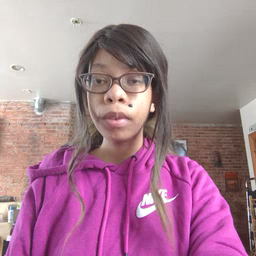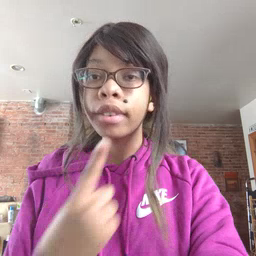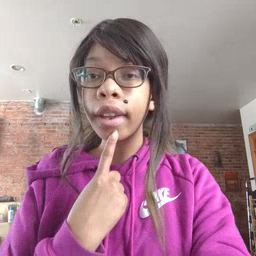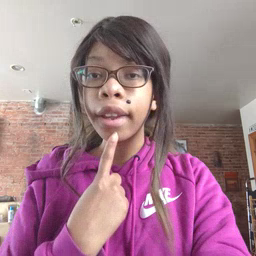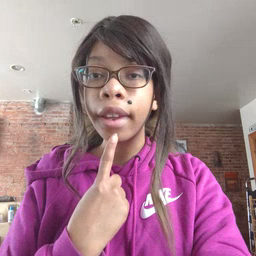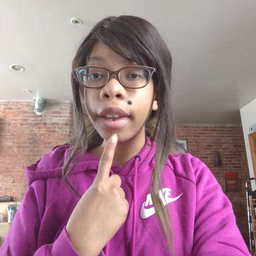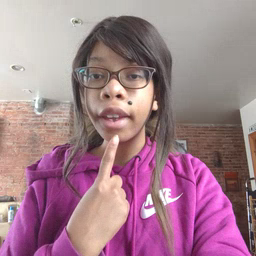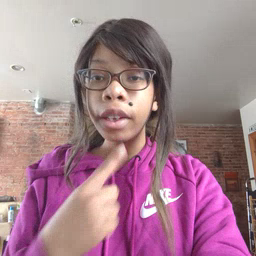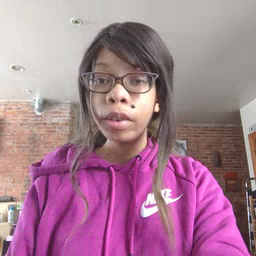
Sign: say